Here is the wavelet time-frequency representation (scalogram) of a rolling-element bearing's vibration measurement. Diagnose the bearing from this image, choosing from: normal, inner_race, outer_race, ball.
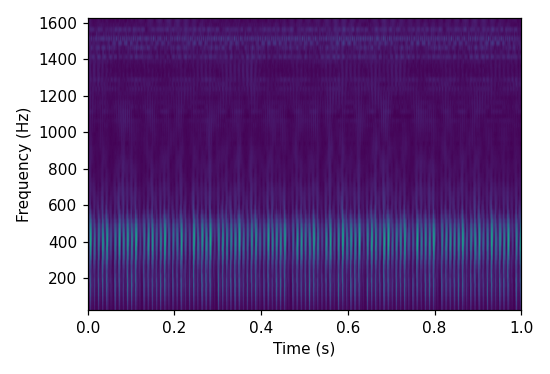
Answer: outer_race